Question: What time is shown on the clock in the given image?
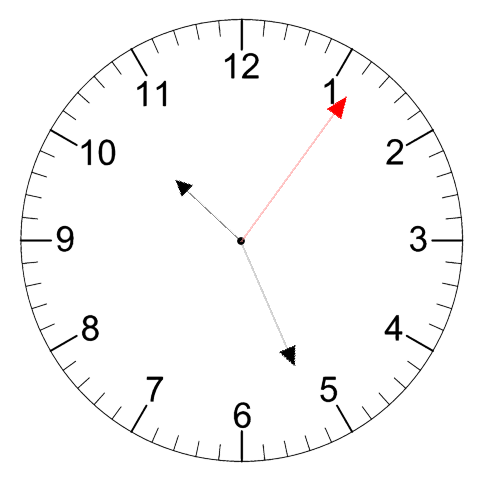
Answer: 10:26:06